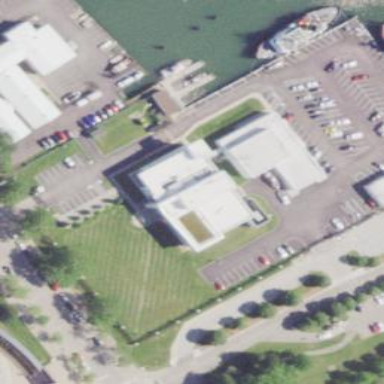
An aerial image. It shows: Building.